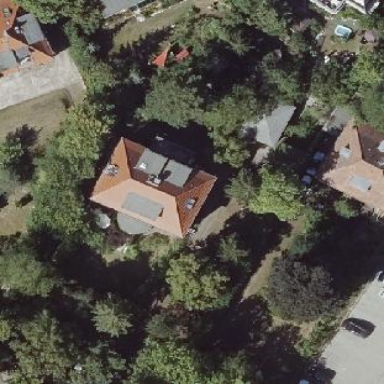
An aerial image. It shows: Detached building with hipped roof shape.